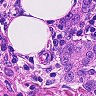
Metastatic tissue present: yes